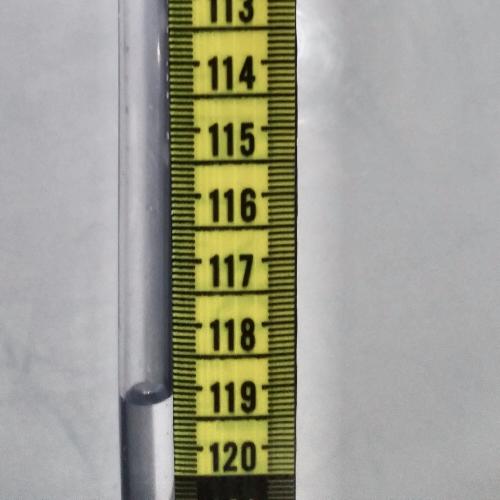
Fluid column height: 119.1 cm